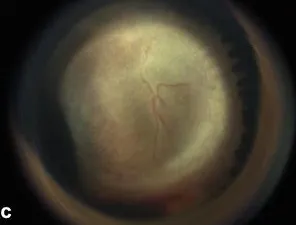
Clinical features of incontinentia pigmenti. Fundus examination of the right eye revealed a tractional retinal detachment (c) behind the lens, dragging the pars plicata inward and producing vitreous hemorrhage inferiorly.
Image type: ophthalmic_imaging (gonioscopy)